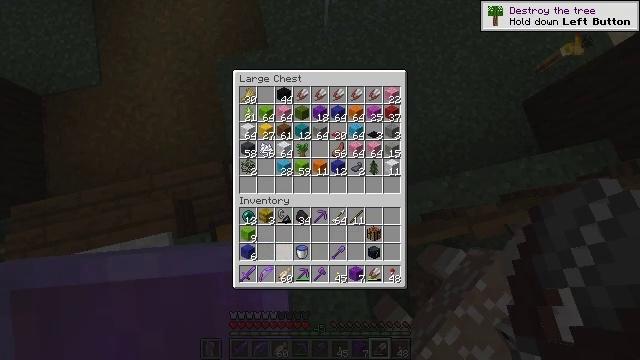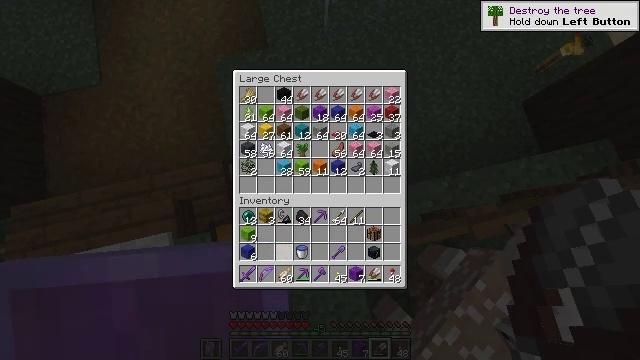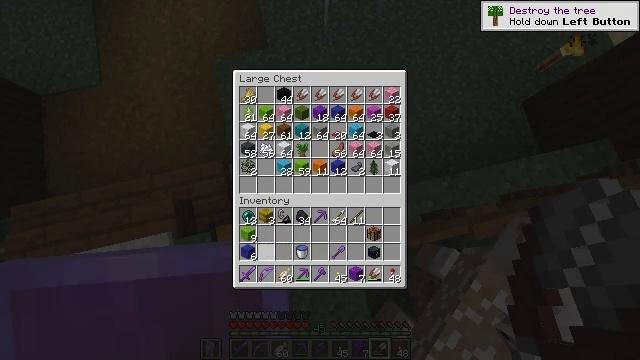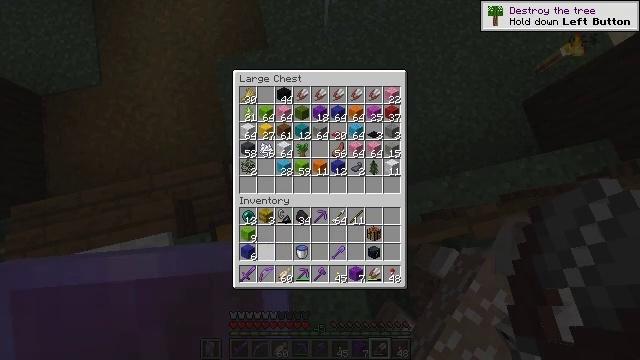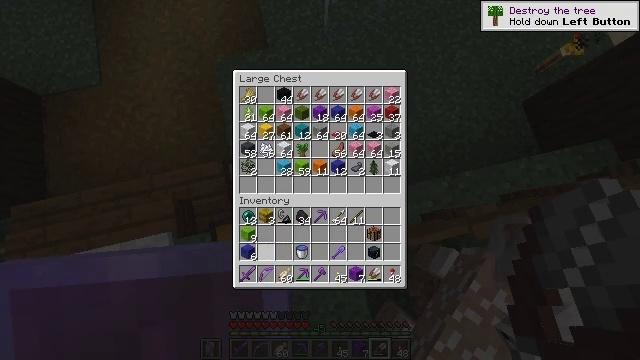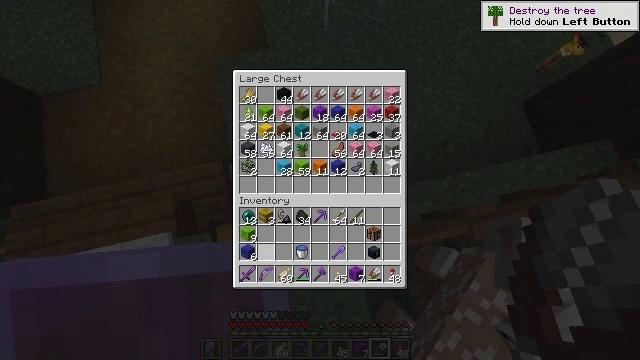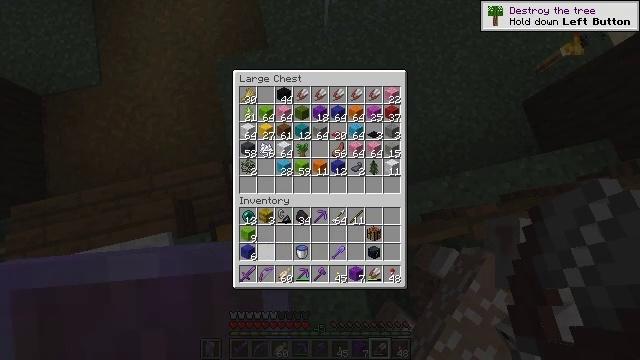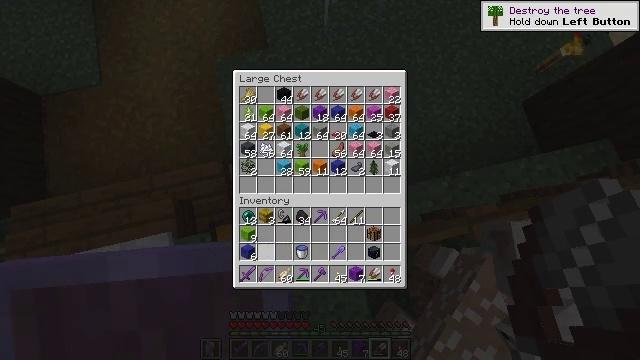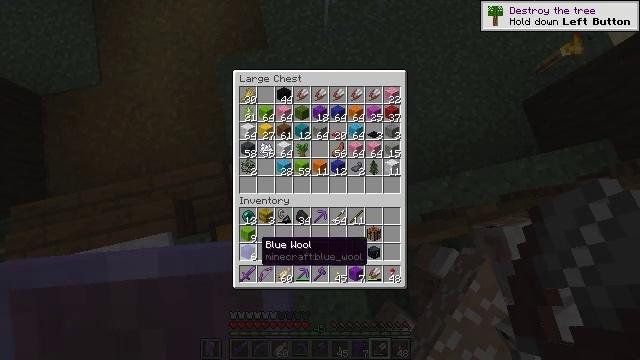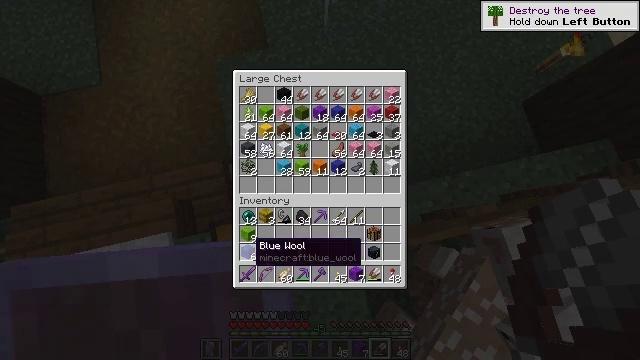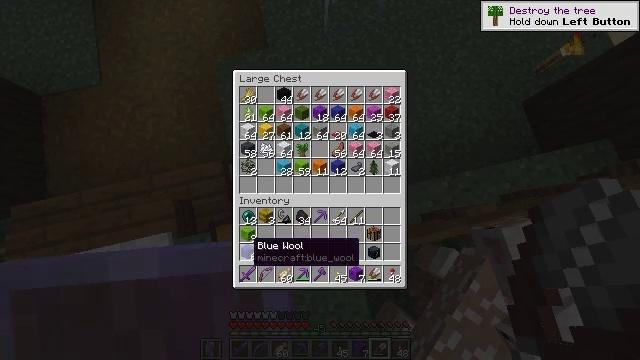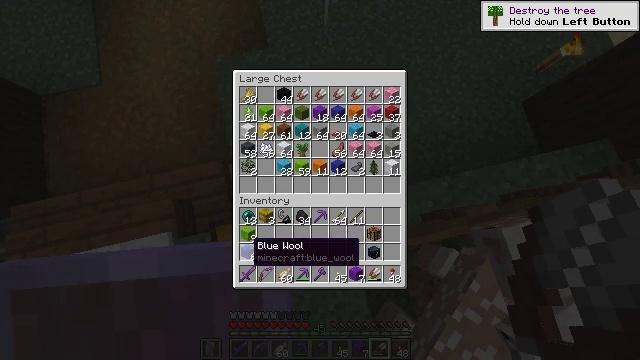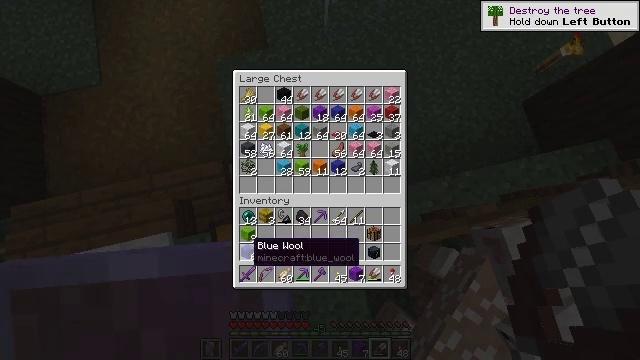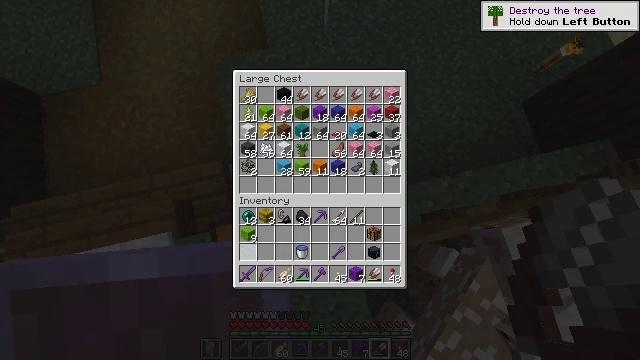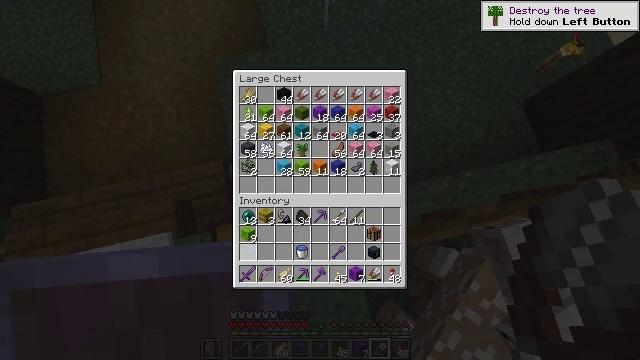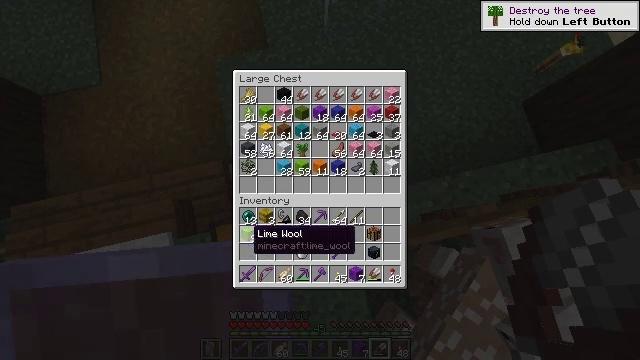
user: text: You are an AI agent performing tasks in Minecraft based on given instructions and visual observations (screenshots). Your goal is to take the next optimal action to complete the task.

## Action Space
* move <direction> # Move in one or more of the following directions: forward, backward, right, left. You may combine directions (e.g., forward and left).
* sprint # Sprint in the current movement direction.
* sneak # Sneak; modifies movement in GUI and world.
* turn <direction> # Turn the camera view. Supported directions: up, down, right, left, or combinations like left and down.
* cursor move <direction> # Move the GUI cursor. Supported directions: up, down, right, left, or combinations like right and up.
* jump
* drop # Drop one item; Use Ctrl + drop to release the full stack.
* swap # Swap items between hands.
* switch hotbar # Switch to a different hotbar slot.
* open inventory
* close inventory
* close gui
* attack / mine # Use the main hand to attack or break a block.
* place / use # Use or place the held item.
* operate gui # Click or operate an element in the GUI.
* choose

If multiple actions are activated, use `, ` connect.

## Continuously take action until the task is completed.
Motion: motion action
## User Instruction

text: Destroy the light blue shulker box to pick it up.
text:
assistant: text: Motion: sneak
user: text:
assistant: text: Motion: sneak
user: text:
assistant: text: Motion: sneak
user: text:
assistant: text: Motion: sneak
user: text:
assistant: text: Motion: sneak
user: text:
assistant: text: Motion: sneak
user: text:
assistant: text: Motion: sneak
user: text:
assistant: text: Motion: sneak
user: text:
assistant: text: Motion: sneak
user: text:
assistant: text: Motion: sneak
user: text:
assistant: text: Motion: sneak
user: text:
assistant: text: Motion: sneak
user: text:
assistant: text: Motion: sneak, attack / mine
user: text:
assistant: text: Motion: sneak, attack / mine
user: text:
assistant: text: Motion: sneak, turn up
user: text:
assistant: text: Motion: sneak, turn up
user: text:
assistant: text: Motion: sneak
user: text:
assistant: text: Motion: sneak
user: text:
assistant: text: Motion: sneak, attack / mine
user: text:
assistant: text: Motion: sneak, attack / mine
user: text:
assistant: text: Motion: sneak, attack / mine
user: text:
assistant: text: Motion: sneak, turn right
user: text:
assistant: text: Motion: sneak, turn right
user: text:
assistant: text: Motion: sneak, turn right and down
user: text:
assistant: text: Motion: sneak, turn right
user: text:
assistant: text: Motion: sneak, turn right and down
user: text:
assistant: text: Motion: sneak, turn right and down
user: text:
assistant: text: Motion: sneak, turn right
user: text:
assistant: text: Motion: sneak
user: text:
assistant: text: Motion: sneak